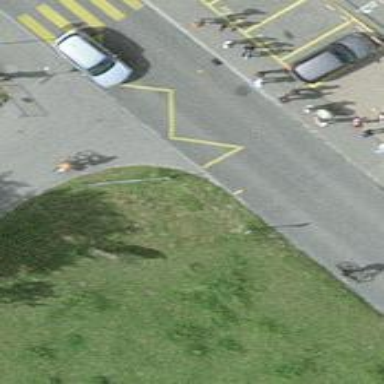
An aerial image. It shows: Public transport stop position.